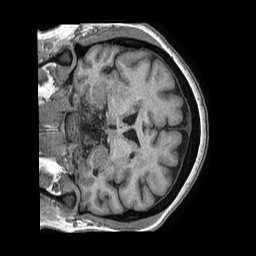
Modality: T1w
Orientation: coronal
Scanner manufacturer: philips
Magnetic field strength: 1.5 T
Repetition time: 0.007638 s
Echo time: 0.003479 s